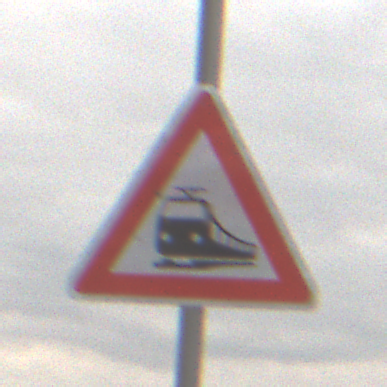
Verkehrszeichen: Bahnuebergang
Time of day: MorningAfternoon
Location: Outdoor (Nature)
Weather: Overcast
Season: NotSpecified
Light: Natural